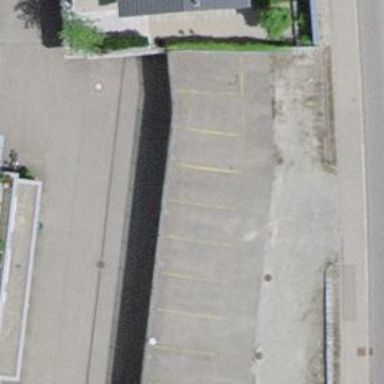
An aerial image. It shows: Group of garages.